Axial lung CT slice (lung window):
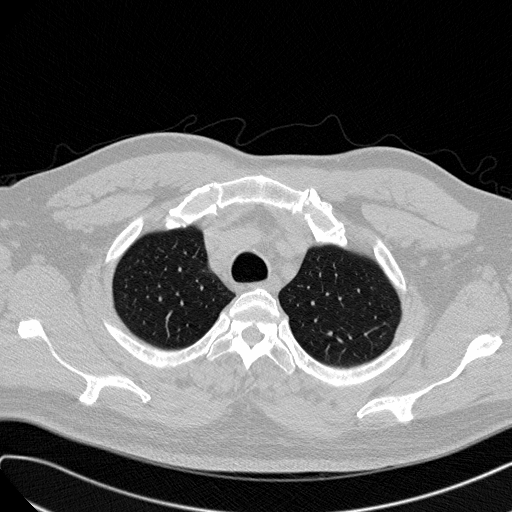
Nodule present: no